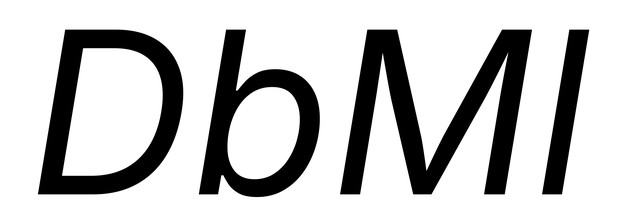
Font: Inter-Italic_Italic